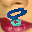
Label: 8